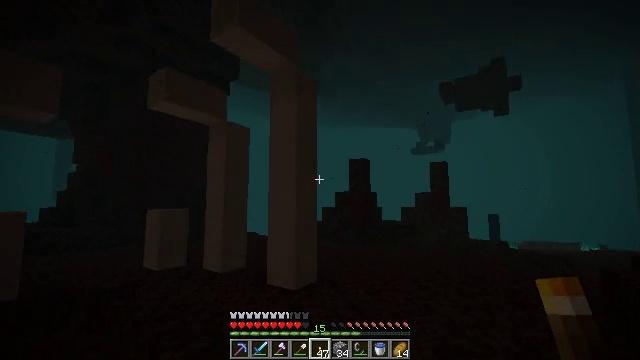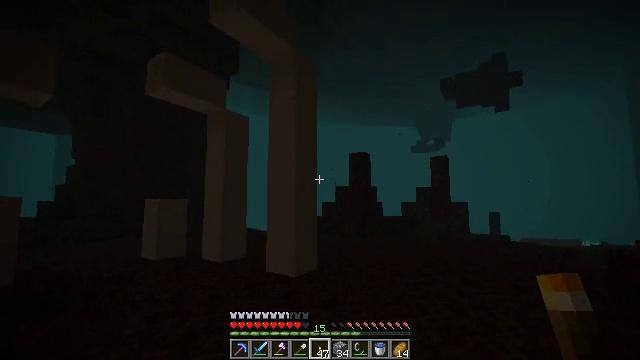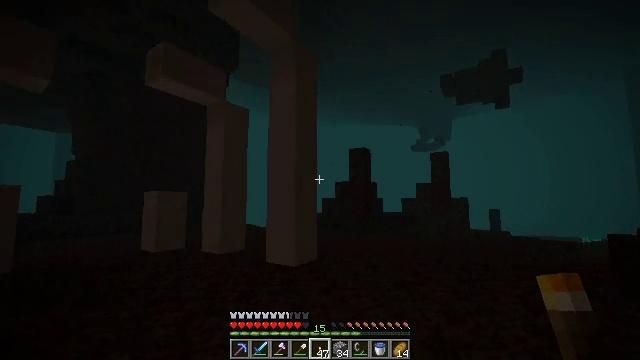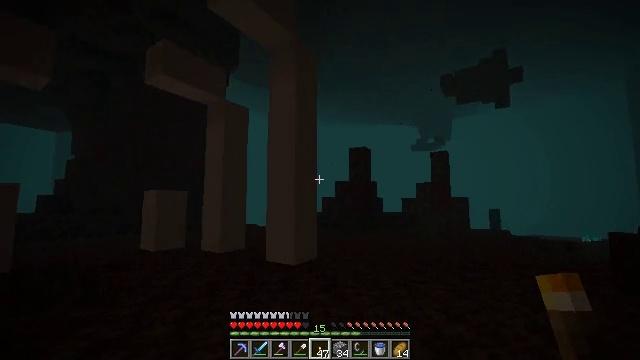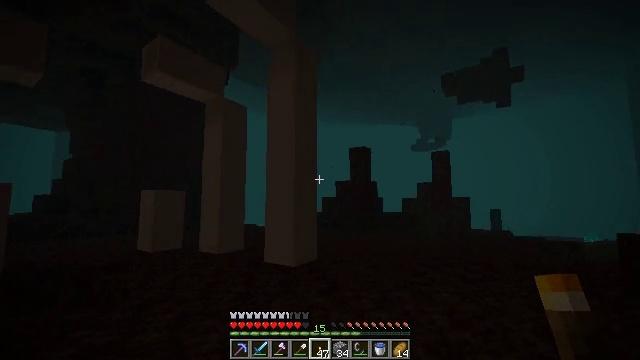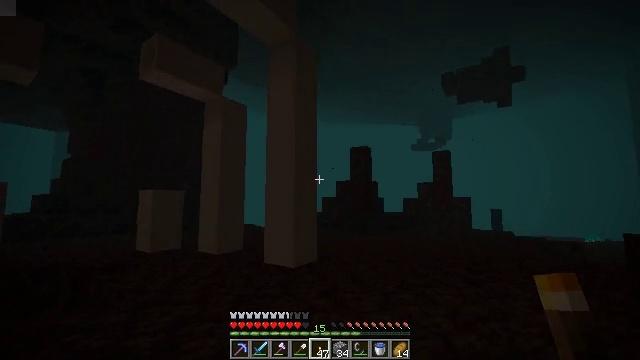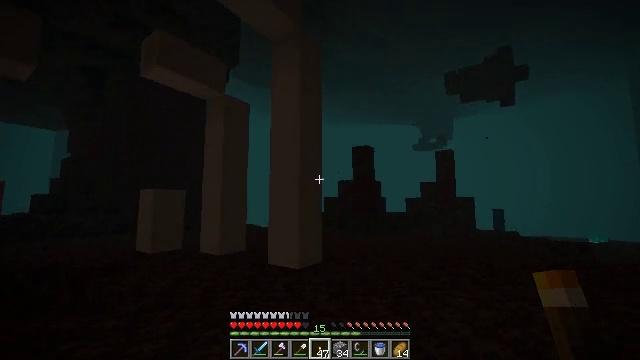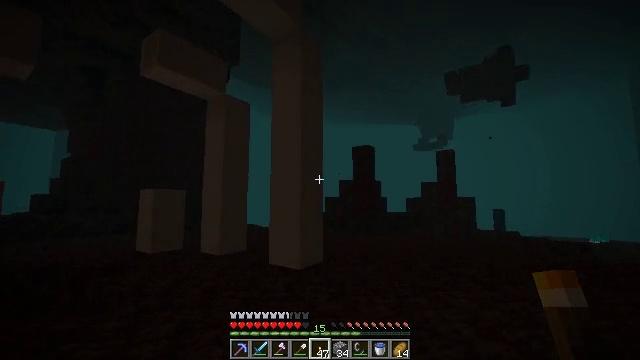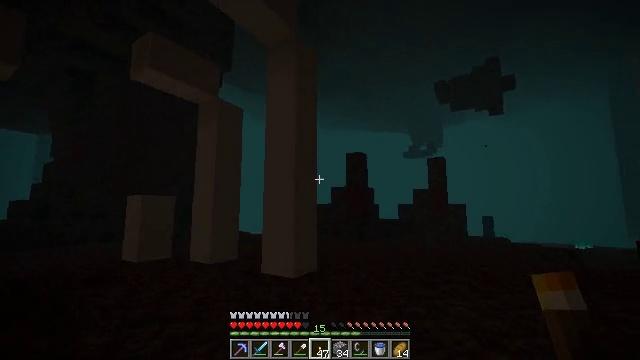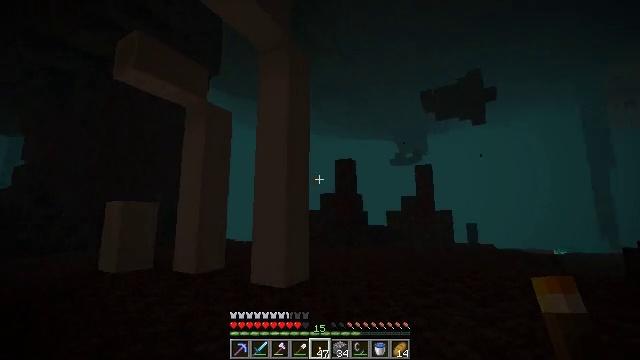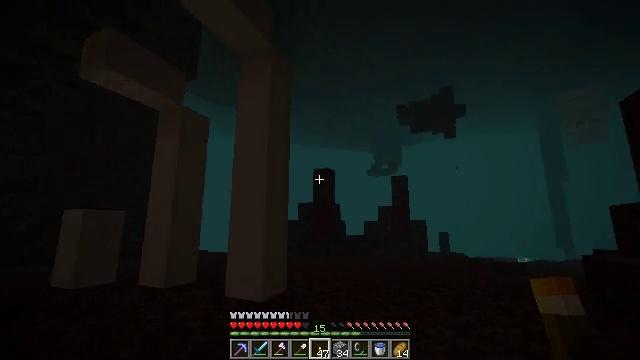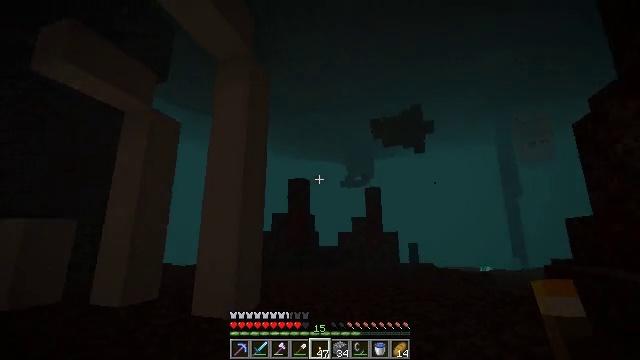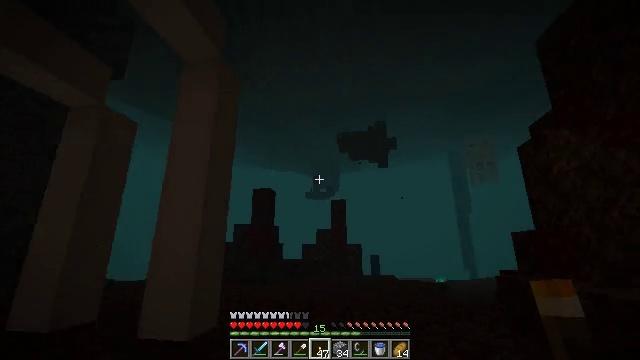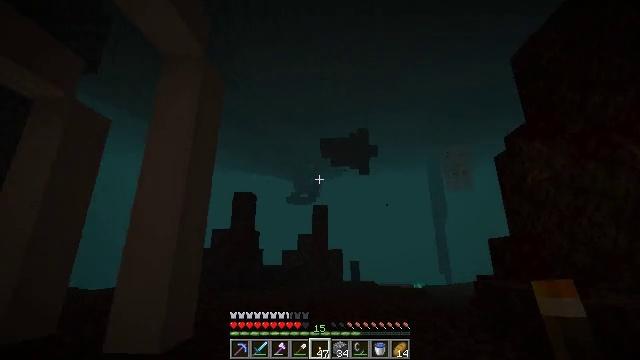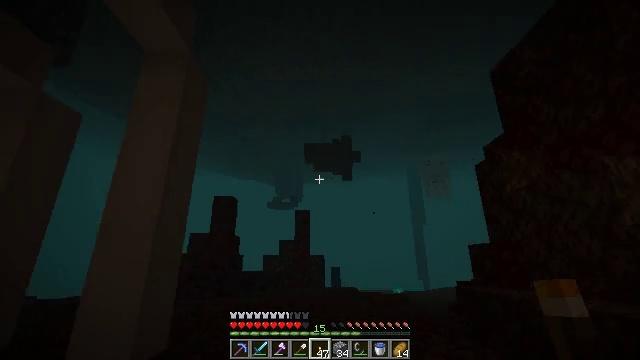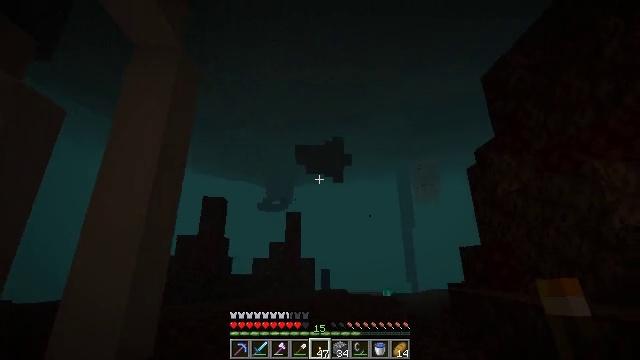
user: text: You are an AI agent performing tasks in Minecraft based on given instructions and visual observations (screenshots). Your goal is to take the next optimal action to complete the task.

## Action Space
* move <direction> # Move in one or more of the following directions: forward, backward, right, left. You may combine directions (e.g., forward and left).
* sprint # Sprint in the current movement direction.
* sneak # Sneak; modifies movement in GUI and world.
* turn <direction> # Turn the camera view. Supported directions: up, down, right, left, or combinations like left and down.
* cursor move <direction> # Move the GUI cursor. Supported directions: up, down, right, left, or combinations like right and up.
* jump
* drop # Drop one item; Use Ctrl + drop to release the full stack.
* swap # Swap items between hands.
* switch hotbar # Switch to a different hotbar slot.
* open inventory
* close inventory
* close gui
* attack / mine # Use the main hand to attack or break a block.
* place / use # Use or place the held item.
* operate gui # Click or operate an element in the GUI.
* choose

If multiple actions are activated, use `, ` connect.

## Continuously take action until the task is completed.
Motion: motion action
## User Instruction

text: Break the bone block to gather material.
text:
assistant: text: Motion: move forward
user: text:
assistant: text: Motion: move forward
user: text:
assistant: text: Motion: move forward
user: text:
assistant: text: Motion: move forward
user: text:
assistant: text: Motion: move forward and move left
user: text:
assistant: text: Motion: move forward and move left
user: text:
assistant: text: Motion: move forward and move left
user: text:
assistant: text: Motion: move forward and move left, turn right and up
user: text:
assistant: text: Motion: move forward and move left, turn right and up
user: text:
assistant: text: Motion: move forward and move left, turn right and up
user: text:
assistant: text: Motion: move forward and move left, turn right and up
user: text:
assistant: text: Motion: move forward and move left, turn right and up
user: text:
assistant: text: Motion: move forward and move left, turn right and up
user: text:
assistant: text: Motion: move forward and move left, turn right and up
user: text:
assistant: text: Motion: move forward and move left, turn right
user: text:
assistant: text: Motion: move forward and move left
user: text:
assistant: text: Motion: move forward and move left
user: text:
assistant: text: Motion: move forward and move left
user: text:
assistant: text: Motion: move forward and move left
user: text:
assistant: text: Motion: move forward and move left
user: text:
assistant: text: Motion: move forward and move left
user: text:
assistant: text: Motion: move forward and move left
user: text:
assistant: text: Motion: move forward and move left
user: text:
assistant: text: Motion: move forward and move left
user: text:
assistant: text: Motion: move forward and move left
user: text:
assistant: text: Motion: move forward and move left
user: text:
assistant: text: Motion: move forward and move left
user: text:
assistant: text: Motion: move forward and move left
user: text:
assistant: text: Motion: move forward and move left
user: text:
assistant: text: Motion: move forward and move left, turn down